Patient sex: F
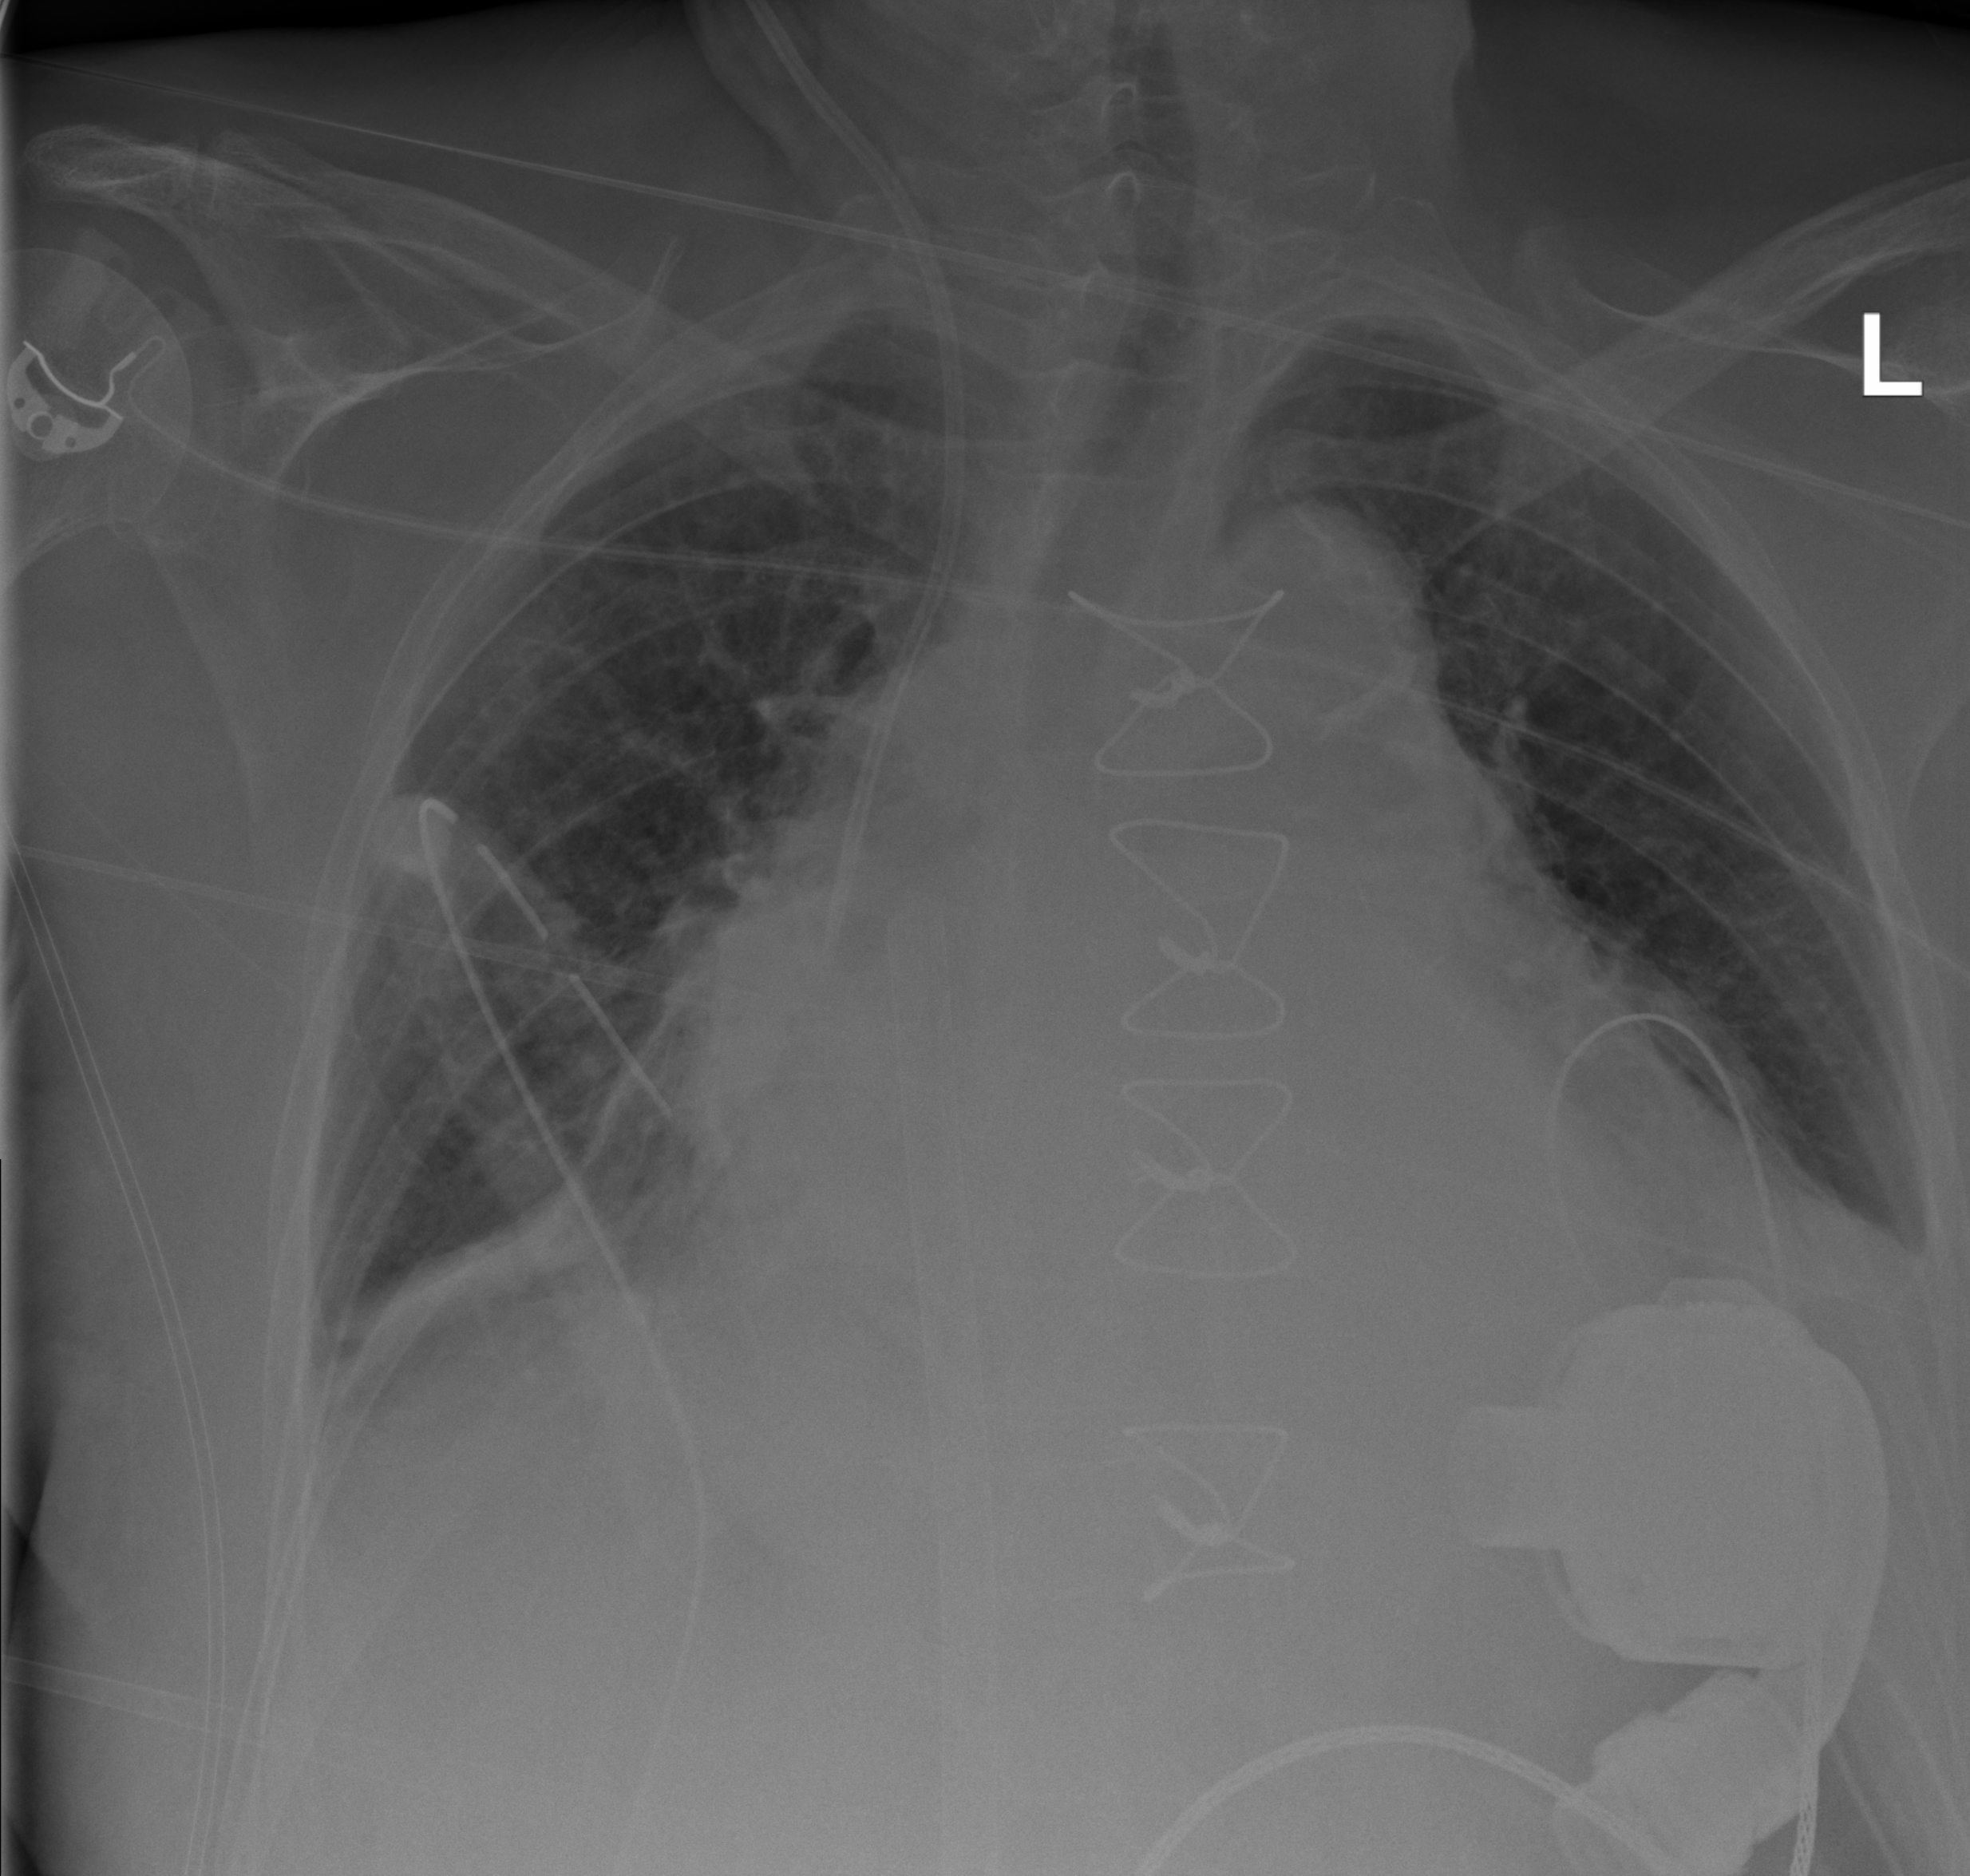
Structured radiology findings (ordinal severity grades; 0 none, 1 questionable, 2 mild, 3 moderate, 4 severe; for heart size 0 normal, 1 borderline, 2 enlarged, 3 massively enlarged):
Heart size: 3
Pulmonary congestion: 1
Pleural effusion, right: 2
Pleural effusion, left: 2
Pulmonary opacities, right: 0
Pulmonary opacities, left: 0
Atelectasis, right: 2
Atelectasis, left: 2